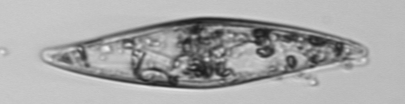
Label: Pleurosigma